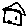
Label: house